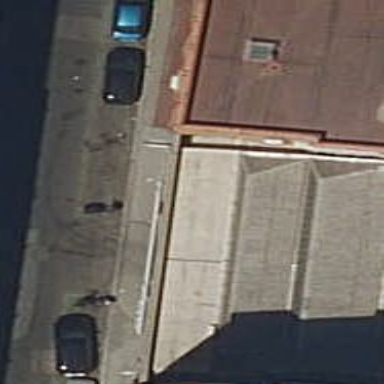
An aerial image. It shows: Car repair shop.